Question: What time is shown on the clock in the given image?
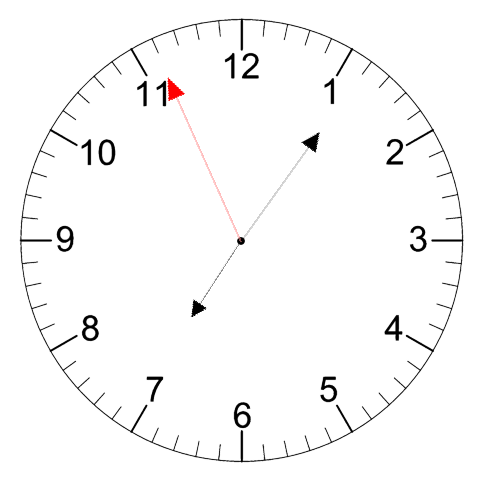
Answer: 07:05:56